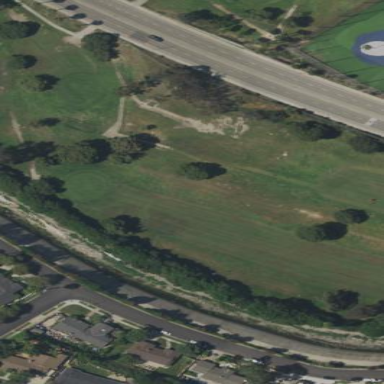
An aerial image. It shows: Golf rough area.